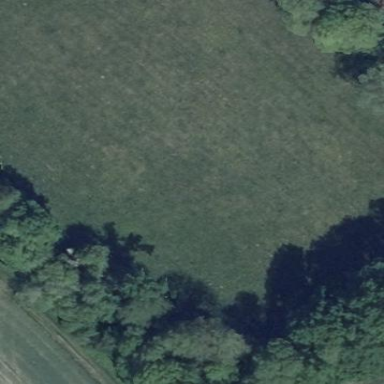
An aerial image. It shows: Beautiful meadow.